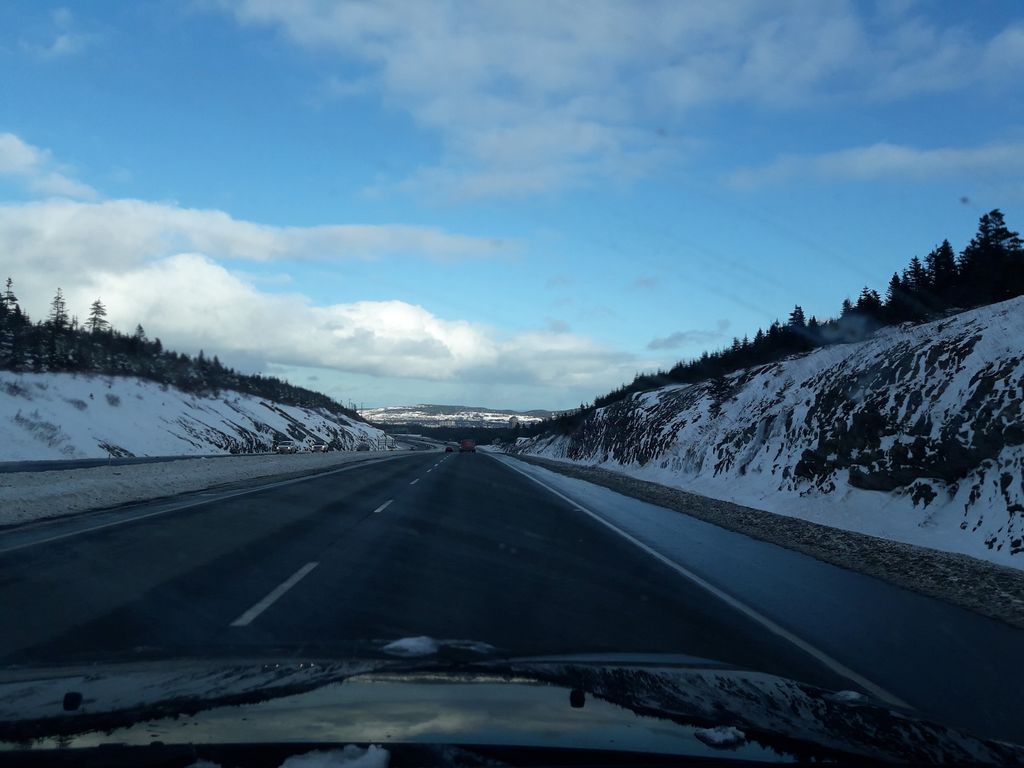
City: st_johns